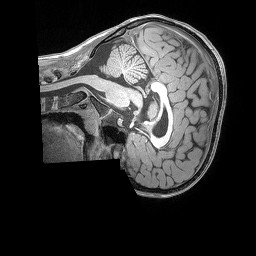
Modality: T1w
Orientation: sagittal
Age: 10
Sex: male
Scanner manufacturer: siemens
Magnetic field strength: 3 T
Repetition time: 2.53 s
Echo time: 0.00164 s